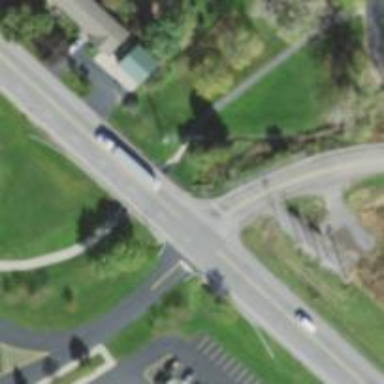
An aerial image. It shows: Road with stop sign.